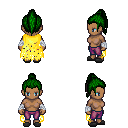
a pixel art fantasy rpg character, female body template, human, dark skin, yellow tattered cape, magenta pants, green long topknot hairstyle, white cloth bandages, gray slippers, four views (front, back, left, right), 2x2 character sprite sheet, small pixel art, hard edges, no anti-aliasing